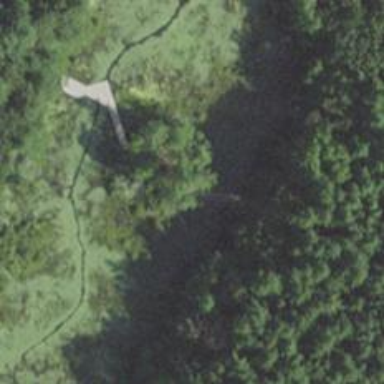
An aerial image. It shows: Path.